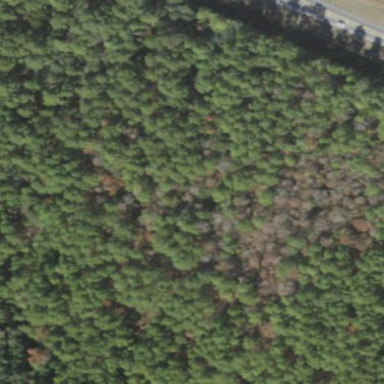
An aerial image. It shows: Mixed woodland with various types of leaves.